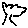
Label: tree